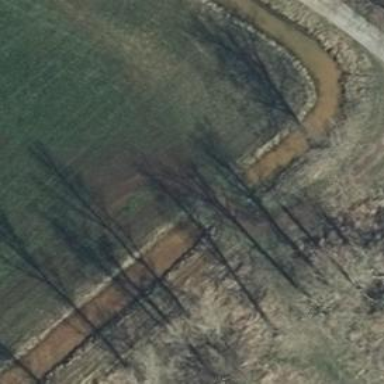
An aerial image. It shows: Culvert tunnel.